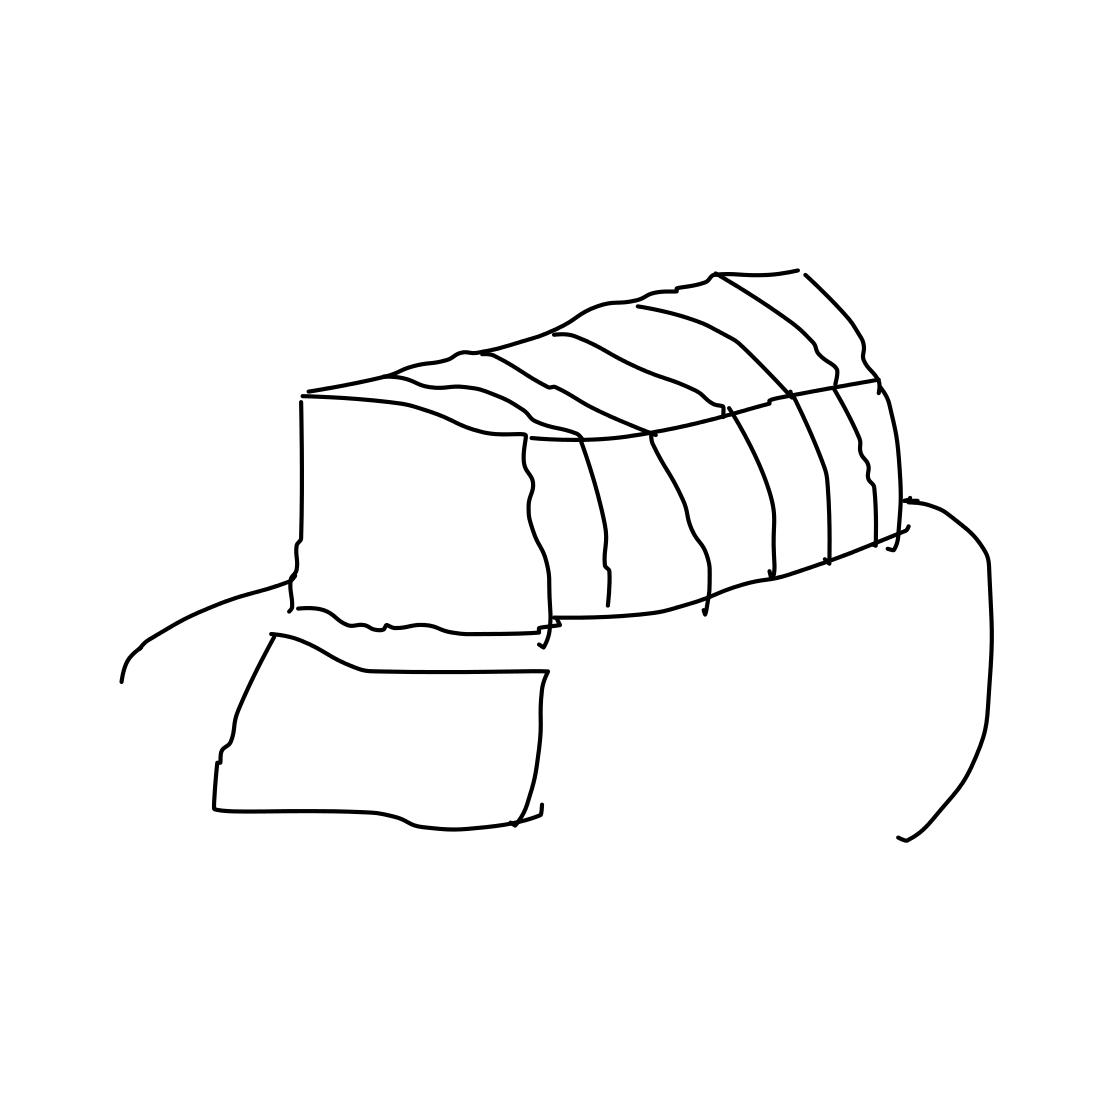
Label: bread